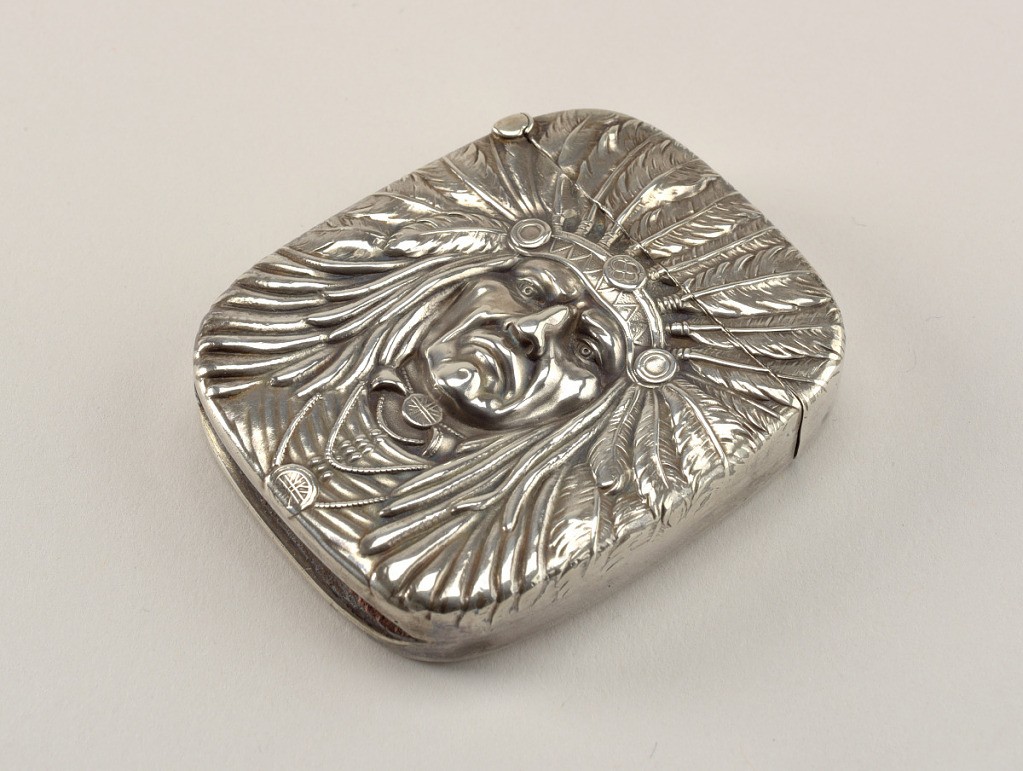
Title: Native American Man
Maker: Unger Brothers, Newark, New Jersey, 1872 – 1919
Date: ca. 1904
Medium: Silver
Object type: Matchsafe
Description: Oblong, with rounded corners, featuring depiction of Native American man in feathered head dress. Reverse features no decoration except for an elaborate incised monogram (RR ?). Lid (upper section of box) hinged on side. Striker recessed into bottom.